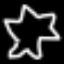
Label: leaf